Question: I am trying to read results from JavaScript azure mobile service and I want to return items with a specific values. I am using getTable('').where.('').read('') to check if one of the returned json value match a specific pattern as shown in <URL>:
Here is my client side script:
'''
function getSP() {
var spUser = client.getTable("User").where(function (contains) {
return this.extraname.indexOf(contains) > 0;
}, "Eyad").read().done(function (results) {
alert(JSON.stringify(results));
}, function (err) {
alert("Error: " + err);
});}
'''
And the request URL generated from client:
'''
https://XYZ.azure-mobile.net/tables/User?$filter=(indexof(extraname,'Eyad') gt 0)
'''
But the code above return an empty [] object form the service, while performing the same operation without the where() check clearly returns my intended value:

What am I doing wrong? How can I return the row(s) where the returned "extraname" contains the substring "Eyad"?
---
NOTE: I also have a custom read script on the service side, and you can see the "extraname" value is hardcoded for testing purposes:
'''
function read(query, user, request) {
request.execute({
success: function(results) {
var now = new Date();
results.forEach(function(item) {
console.log(item.userjsondata);
item.extraname = "Eyad";
});
request.respond(); //Writes the response
}
});
'''
}
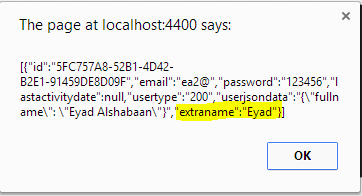
Answer: If you're generating a new column dynamically, then there's no way to - directly - use a '$filter' clause to filter the results based on that value. Notice that you can write arbitrary code to calculate that value, so the mobile service runtime has no way to know what value it will end up generating, and cannot perform a filter based on that.
There are a couple of workarounds for your solution: if possible, you can send a 'where' clause with the same expression that you use to generate the value. In some cases the service will accept that expressions in the '$filter' clause as well. That has the drawback that you'll end up with the same logic in two different places, and there's a big chance that you'll change one and end up forgetting to change the other.
Another alternative is to pass the parameter for which you want to query the generated property not in the '$filter' parameter (i.e., don't use the 'where' function, but pass the parameters inside the 'read' call. Those parameters will be passed to the 'read' script in the 'request.parameters' object, and you can add your logic to filter based on that value (see below).
'''
var spUser = client.getTable("User").read({mustContain: "Eyad").done(function (results) {
alert(JSON.stringify(results));
}, function (err) {
alert("Error: " + err);
});}
'''
'''
function read(query, user, request) {
var mustContain = request.parameters.mustContain;
request.execute({
success: function(results) {
var now = new Date();
var filteredResults = [];
results.forEach(function(item) {
console.log(item.userjsondata);
item.extraname = "Eyad";
if (item.extraname.indexOf(mustContain) >= 0) {
filteredResults.push(item);
}
});
request.respond(200, filteredResults); //Writes the response
}
});
}
'''